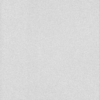
Label: dusty